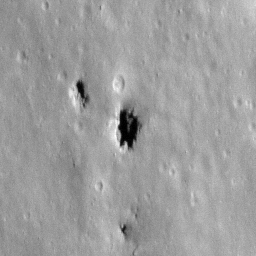
Pit: Stevinus 14a
Host crater: Stevinus
Host type: impact_melt
Lunar coordinates: latitude -32.163, longitude 54.712